Question: I am new to spatial data analysis in R and would like to do something easy, I am still having difficulties...
I have a big table with 'latitudes' and 'longitudes'
'''
sample = structure(list(Longitude = c(-0.19117, -0.211708, -0.206458,
-0.173862, -0.156618), Latitude = c(51.489096, 51.520075, 51.525301,
51.482442, 51.495752), Location_Easting_OSGR = c(525680L, 524170L,
524520L, 526900L, 528060L), Location_Northing_OSGR = c(178240L,
181650L, 182240L, 177530L, 179040L)), .Names = c("Longitude",
"Latitude", "Location_Easting_OSGR", "Location_Northing_OSGR"
), row.names = c(NA, -5L), class = c("data.table", "data.frame"
))
'''
I got a map of the UK from <URL>.

I would like to be able to
1. plot points defined by longitude/latitude on the map
2. build a heat map that shows where the points are more concentrated...
Is it easy ? If not do you have some pointers (only UK please)
Cheers
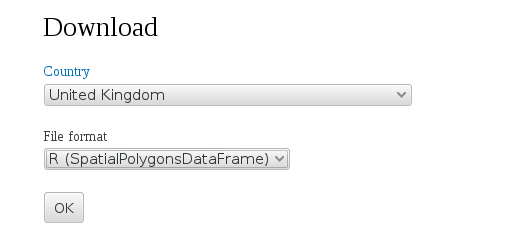
Answer: Is this what you had in mind?
Your 'sample' was too small to demonstrate a heat map, so I created a bigger sample with artificial clusters at (long,lat) = (-1,52), (-2,54) and (-4.5,56). IMO the map would be more informative without the points.
Also, I downloaded the shapefile, not the .Rdata, and imported that. The reason is that you are much more likely to find shapefiles in other projects, and it is easy to import them into R.

'''
setwd("< directory with all your files>")
library(rgdal) # for readOGR(...)
library(ggplot2)
library(RColorBrewer) # for brewer.pal(...)
sample <- data.frame(Longitude=c(-1+rnorm(50,0,.5),-2+rnorm(50,0,0.5),-4.5+rnorm(50,0,.5)),
Latitude =c(52+rnorm(50,0,.5),54+rnorm(50,0,0.5),56+rnorm(50,0,.5)))
UKmap <- readOGR(dsn=".",layer="GBR_adm2")
map.df <- fortify(UKmap)
ggplot(sample, aes(x=Longitude, y=Latitude)) +
stat_density2d(aes(fill = ..level..), alpha=0.5, geom="polygon")+
geom_point(colour="red")+
geom_path(data=map.df,aes(x=long, y=lat,group=group), colour="grey50")+
scale_fill_gradientn(colours=rev(brewer.pal(7,"Spectral")))+
xlim(-10,+2.5) +
coord_fixed()
'''
This approach uses the 'ggplot' package, which allows you to create layers and then render the map. The calls do the following:
'''
ggplot - establish 'sample' as the default dataset and define (Longitude,Latitude) as (x,y)
stat_density2d - heat map layer; polygons with fill color based on relative frequency of points
geom_point - the points
geom_path - the map (boundaries of the admin regions)
scale_fill_gradientn - defines which colors to use for the fill
xlim - x-axis limits
coord_fixed - force aspect ratio = 1, so map is not distorted
'''